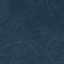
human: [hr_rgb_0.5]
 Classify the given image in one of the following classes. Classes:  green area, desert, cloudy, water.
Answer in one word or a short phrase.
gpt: green area